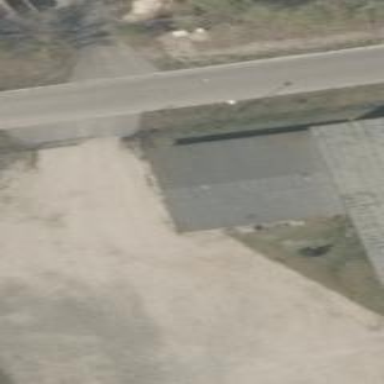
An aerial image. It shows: Shed building.